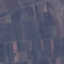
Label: PermanentCrop